五年级 · 计数
一根木料长 $
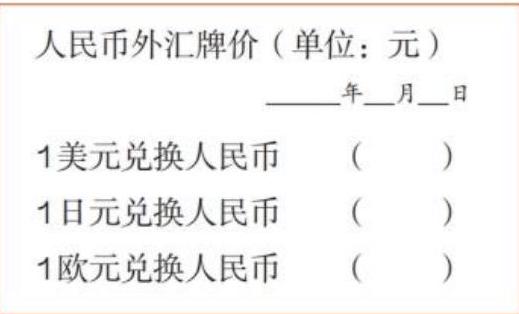
答案: :5 段【分析】根据题意, 可用 8.25 米减去 3.6 米计算出还剩余木料的长度, 然后再用剩余木料的长度除以 0.8 , 用去尾法得到的商就是还能截成的段数。【详解】 $(8.25-3.6) \div 0.8$$=4.65 \div 0.8$$\approx 5$ (段)答: 最多还能截出 5 段这样长的木料。